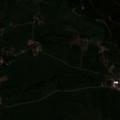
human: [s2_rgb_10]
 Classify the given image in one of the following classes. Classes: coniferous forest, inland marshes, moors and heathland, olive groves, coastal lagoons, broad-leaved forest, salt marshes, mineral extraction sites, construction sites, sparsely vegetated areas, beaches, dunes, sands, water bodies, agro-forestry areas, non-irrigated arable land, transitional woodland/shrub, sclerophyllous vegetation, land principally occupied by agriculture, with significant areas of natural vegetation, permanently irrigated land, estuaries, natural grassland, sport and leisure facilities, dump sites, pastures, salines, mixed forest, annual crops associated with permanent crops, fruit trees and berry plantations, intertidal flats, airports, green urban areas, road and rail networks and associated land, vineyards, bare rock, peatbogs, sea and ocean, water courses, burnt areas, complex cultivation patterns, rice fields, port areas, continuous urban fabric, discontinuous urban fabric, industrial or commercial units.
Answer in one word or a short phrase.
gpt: discontinuous urban fabric, pastures, complex cultivation patterns, land principally occupied by agriculture, with significant areas of natural vegetation, coniferous forest